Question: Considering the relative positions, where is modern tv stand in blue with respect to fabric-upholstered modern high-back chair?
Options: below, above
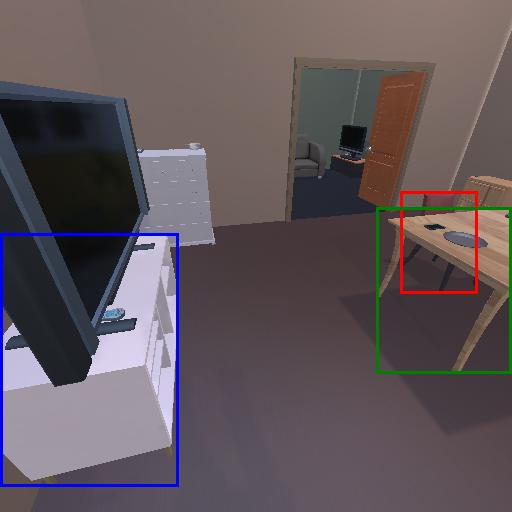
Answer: below